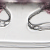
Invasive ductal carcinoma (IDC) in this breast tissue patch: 0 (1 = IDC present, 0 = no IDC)